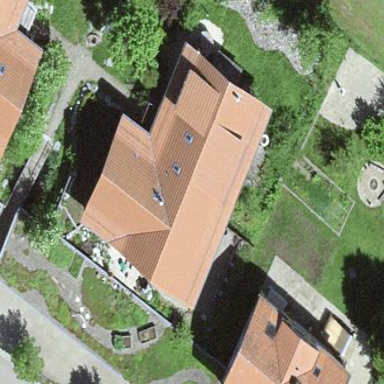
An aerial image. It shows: Group of garages.